Interaction volume radius: 5 \u00c5
Interaction volume height: 10 \u00c5
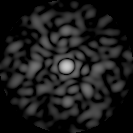
Disorder parameter: 0.8969